Question: I'm using a ratingbar with a custom style that is acting as an indicator, however I want users to still be able to click the ratingbar to bring up a custom dialog with a ratingbar that can be changed.
Is there anyway to do this without using images?
To illustrate:

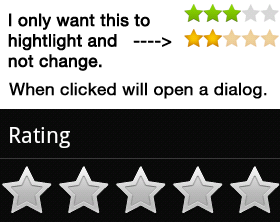
Answer: For those who are having the same issues down the road, I figured it out.
'''
ratingBar = (RatingBar) findViewById(R.id.rbMyRating);
ratingBar.setIsIndicator(true);
ratingBar.setOnTouchListener(new OnTouchListener() {
@Override
public boolean onTouch(View v, MotionEvent event) {
if (event.getAction() == MotionEvent.ACTION_UP) {
myRatingDialog.show();
v.setPressed(false);
}
if (event.getAction() == MotionEvent.ACTION_DOWN) {
v.setPressed(true);
}
if (event.getAction() == MotionEvent.ACTION_CANCEL) {
v.setPressed(false);
}
return true;
}
});
'''
The key was that you can still use setPressed to true, even though isIndicator is true. This will allow only allow the RatingBar to highlight but not change.
You can manage the setPressed state using the OnTouchListener. ACTION_UP and ACTION_DOWN control touch events on the widget, ACTION_CANCEL handles any event outside of the widget.
---
The problem with the above code is it does not support key events. To do this the following additional code is needed:
'''
Float rating = 4f;
ratingBar.setFocusable(true);
ratingBar.setTag(rating);
ratingBar.setOnKeyListener(new OnKeyListener() {
@Override
public boolean onKey(View v, int keyCode, KeyEvent event) {
if (event.getAction() == KeyEvent.ACTION_DOWN) {
if(keyCode == KeyEvent.KEYCODE_DPAD_CENTER || keyCode == KeyEvent.KEYCODE_ENTER) {
v.setPressed(false);
myRatingDialog.show();
} else if(keyCode == KeyEvent.KEYCODE_DPAD_LEFT) {
if (v.focusSearch(View.FOCUS_LEFT) != null) v.focusSearch(View.FOCUS_LEFT).requestFocus();
} else if(keyCode == KeyEvent.KEYCODE_DPAD_RIGHT) {
if (v.focusSearch(View.FOCUS_RIGHT) != null) v.focusSearch(View.FOCUS_RIGHT).requestFocus();
}
}
return false;
}
});
ratingBar.setOnRatingBarChangeListener(new OnRatingBarChangeListener() {
@Override
public void onRatingChanged(RatingBar ratingBar, float rating, boolean fromUser) {
ratingBar.setRating((Float) ratingBar.getTag());
}
});
'''
The above code uses both the OnKeyListener and setOnRatingBarChangeListener. To enable key events you will need to set setFocusable(true). You will also need to manually wire up the key events for KEYCODE_ENTER and KEYCODE_DPAD_CENTER.
A problem with setFocusable = true is that you are now able to change the RatingBar rating using the KEYCODE_DPAD_LEFT and KEYCODE_DPAD_RIGHT. To solve this you use onRatingBarChangeListener to reset the RatingBar's rating. You can store the rating in the RatingBar's tag. REMEMBER, you will need to change the tag value when you change the rating through the dialog.
As a result of using onRatingBarChangeListener you will now be faced with one final issue. Since you are automatically changing the rating, the user will not be able to focus other UI elements with KEYCODE_DPAD_LEFT and KEYCODE_DPAD_RIGHT. To solve this you simply use the OnKeyListener to detect left and right DPad actions and change the focus using searchFocus and requestFocus. Just remember that searchFocus returns null if no UI element is found.
Hope this helps anyone else who runs into this problem. :)